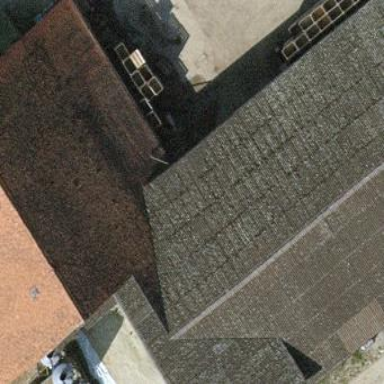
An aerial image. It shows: Farm building.